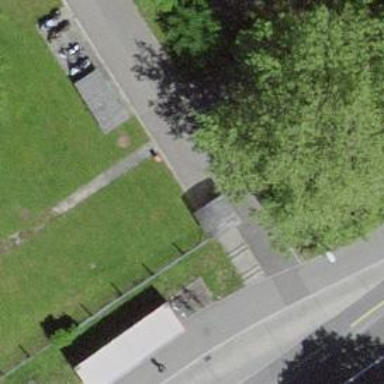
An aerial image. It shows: Full-height turnstile barrier.